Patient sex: M
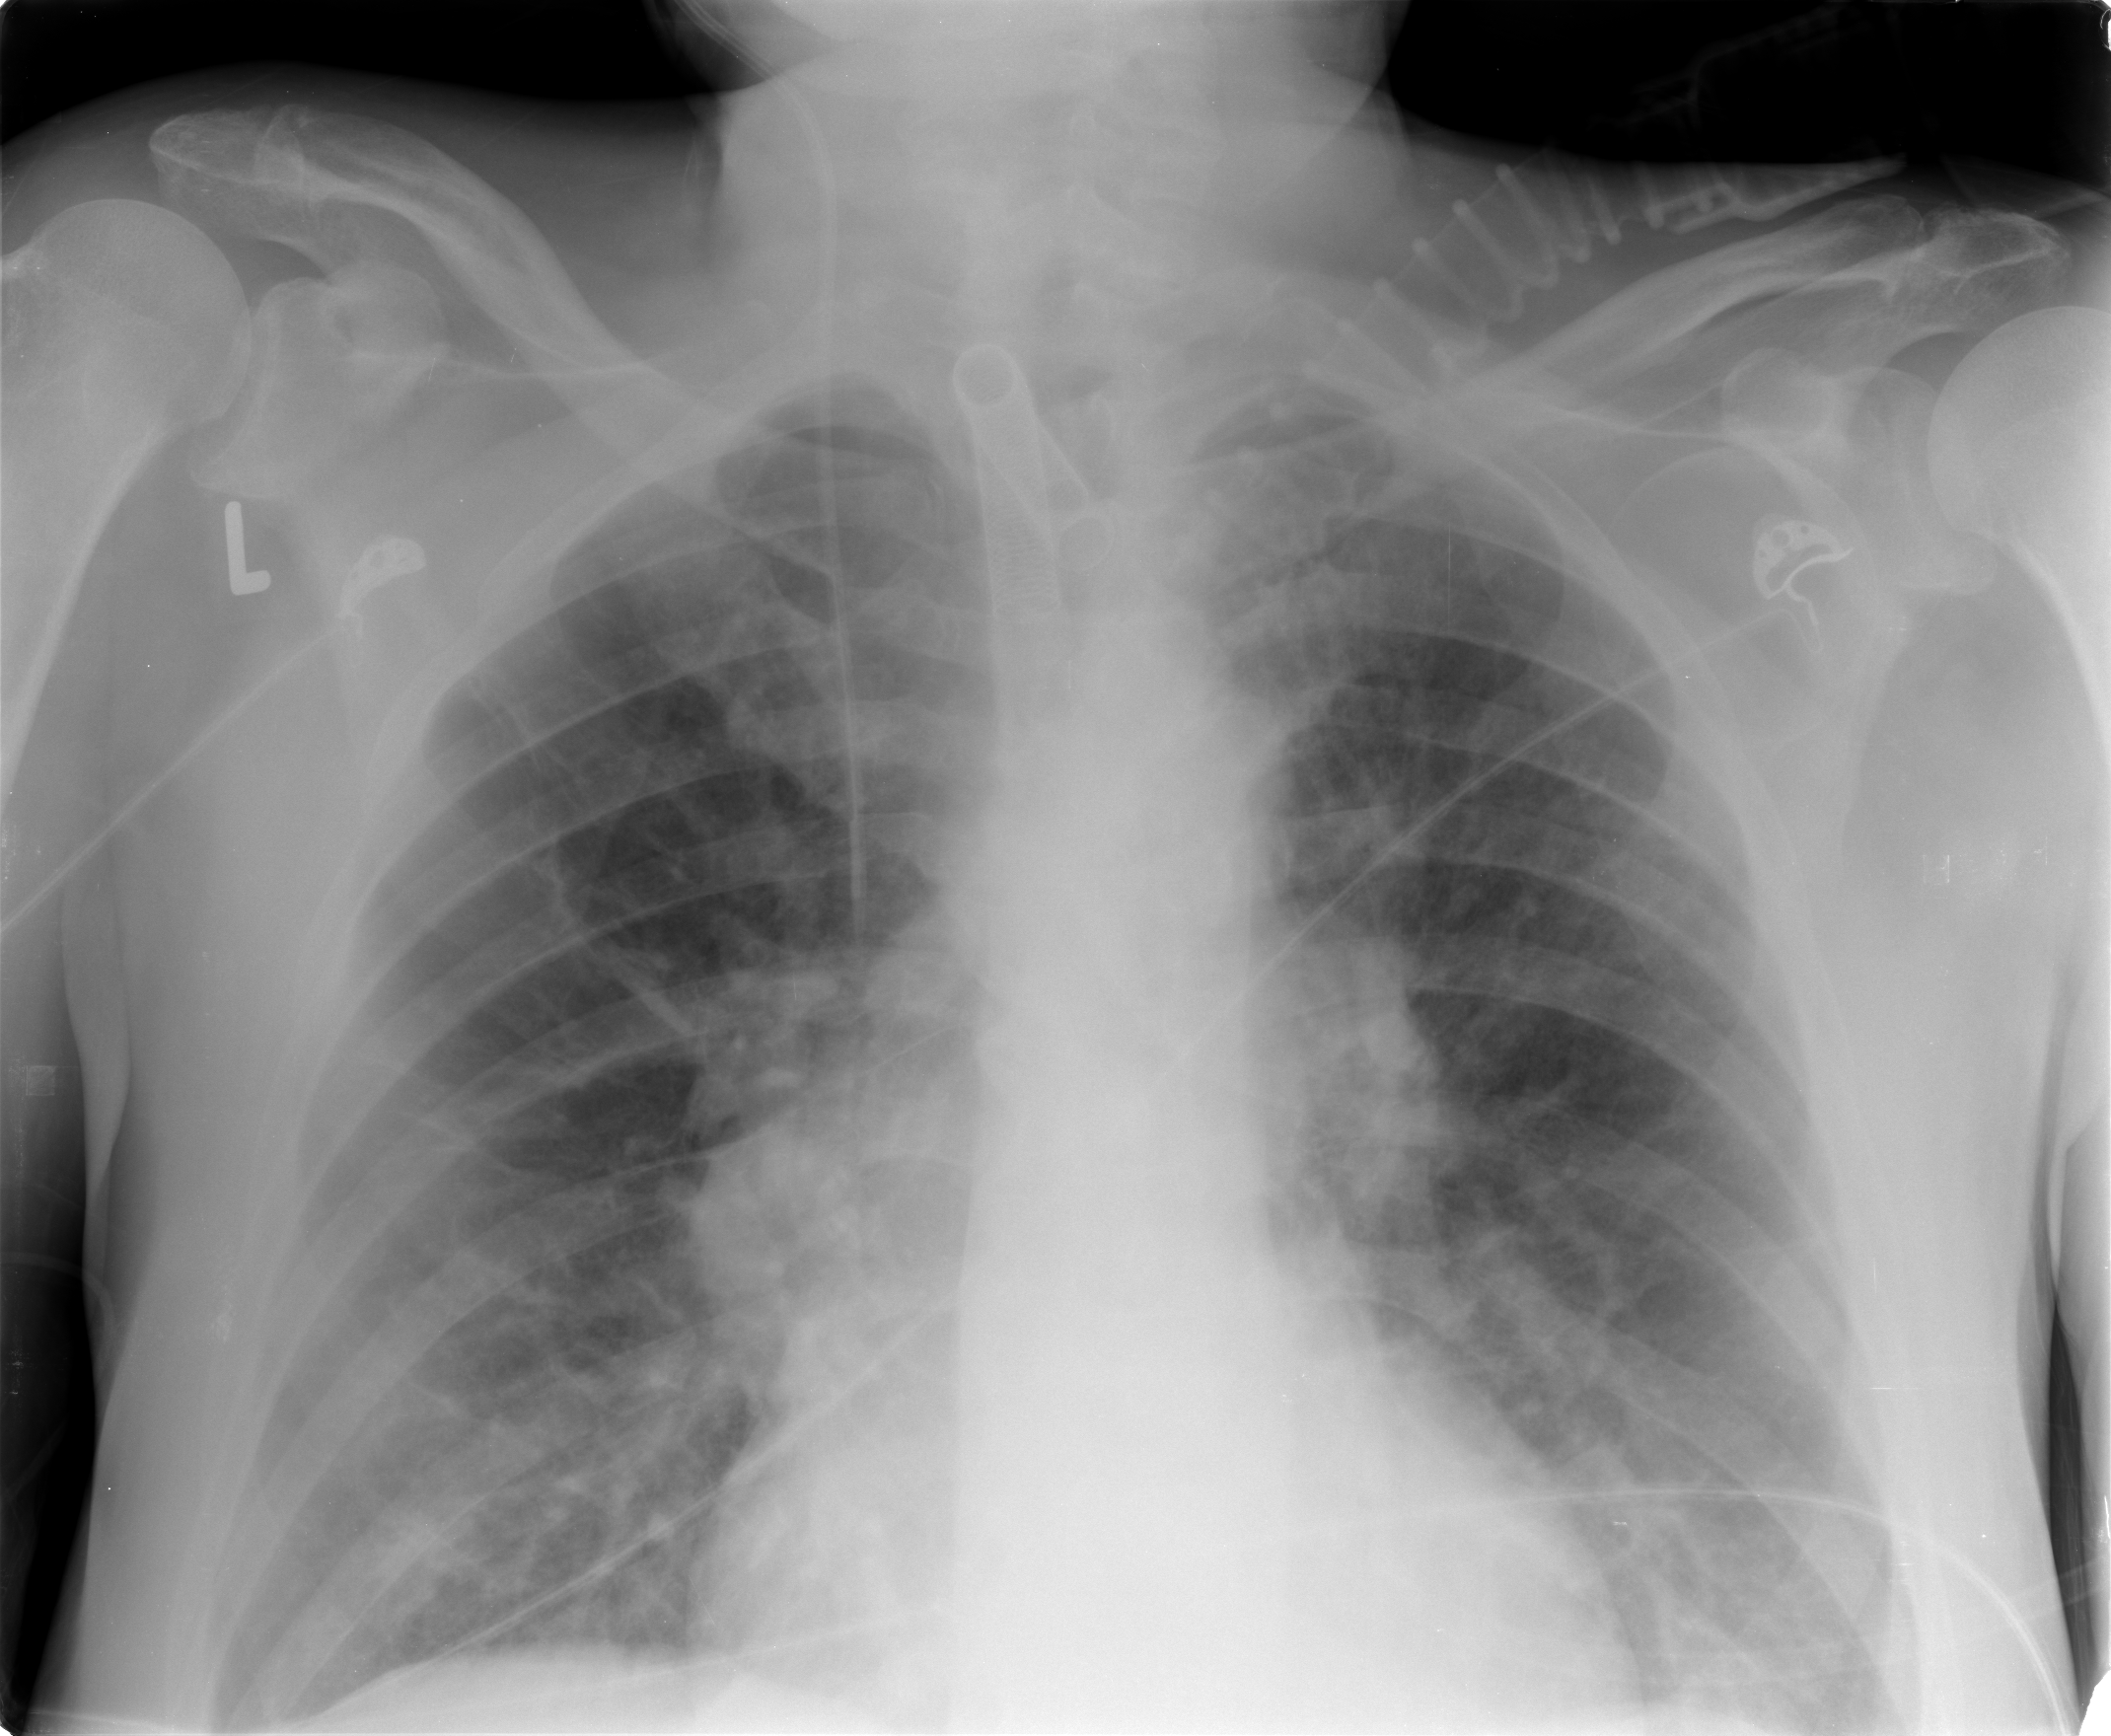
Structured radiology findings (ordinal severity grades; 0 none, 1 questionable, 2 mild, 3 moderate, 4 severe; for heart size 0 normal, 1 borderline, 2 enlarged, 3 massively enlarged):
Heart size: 0
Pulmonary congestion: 2
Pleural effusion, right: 0
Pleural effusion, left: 1
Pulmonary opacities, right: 0
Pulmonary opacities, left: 0
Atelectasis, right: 2
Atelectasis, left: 1